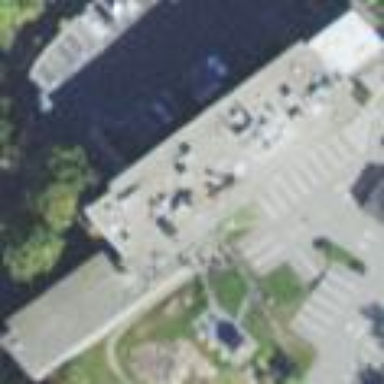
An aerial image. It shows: Hospital building.